Interaction volume radius: 5 \u00c5
Interaction volume height: 35 \u00c5
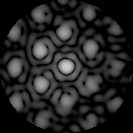
Disorder parameter: 0.383